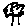
Label: tree